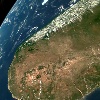
Label: land